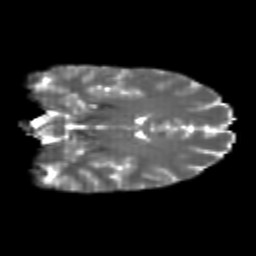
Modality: T2w
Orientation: coronal
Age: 23
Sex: female
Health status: healthy
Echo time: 0.074 s